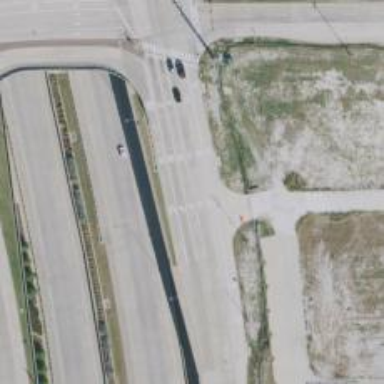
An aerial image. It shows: Secondary road with frontage road.